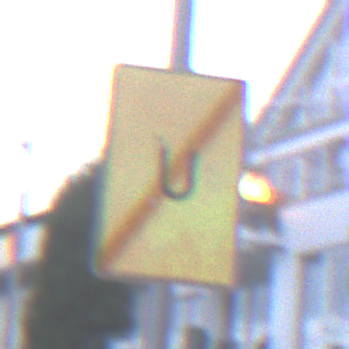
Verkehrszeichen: EndeUmleitung
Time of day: SunriseSunset
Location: Outdoor (Urban)
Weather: PartlyCloudy
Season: NotSpecified
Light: Natural